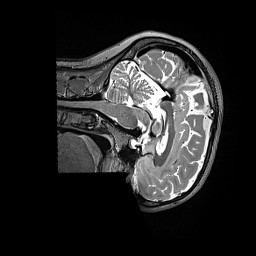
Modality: T2w
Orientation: sagittal
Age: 40
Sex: female
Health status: ill
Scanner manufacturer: siemens
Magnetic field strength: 3 T
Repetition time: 3.2 s
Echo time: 0.564 s